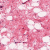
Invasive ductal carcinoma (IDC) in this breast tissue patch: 0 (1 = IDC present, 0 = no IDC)